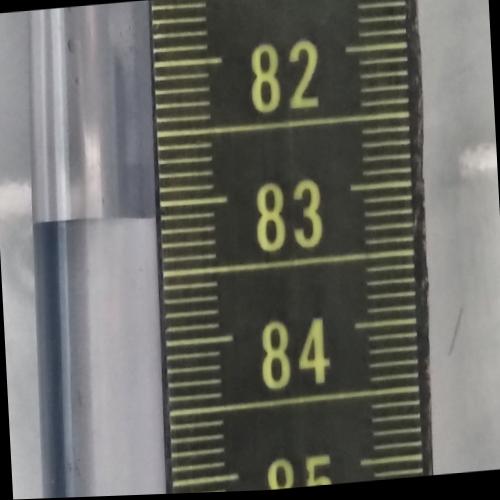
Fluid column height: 83.1 cm